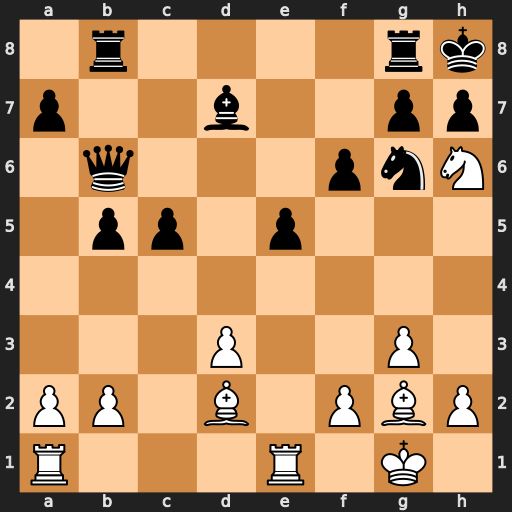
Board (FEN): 1r4rk/p2b2pp/1q3pnN/1pp1p3/8/3P2P1/PP1B1PBP/R3R1K1
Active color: w
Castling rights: -
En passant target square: -
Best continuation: Nf7#